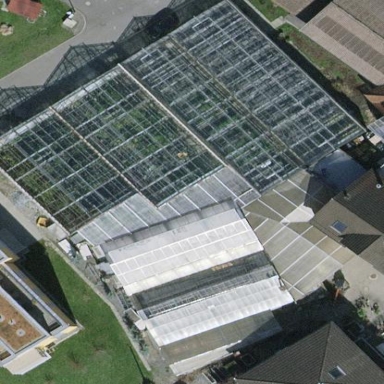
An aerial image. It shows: Greenhouse.